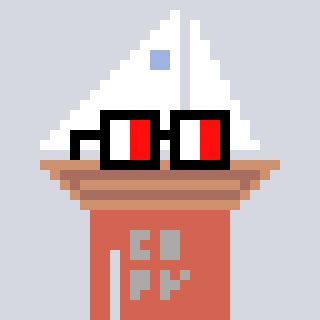
a pixel art character with square glasses with black frames and red eyes, a sailboat-shaped head and a peachy-colored body on a cool background